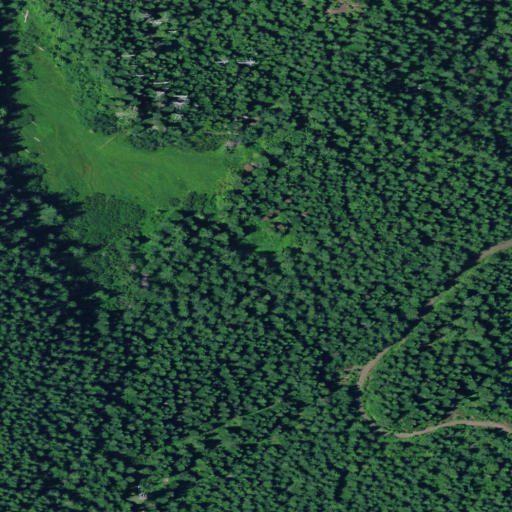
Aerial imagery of plain(s) in Oregon named Lower Elk Meadows containing evergreen forest and shrub